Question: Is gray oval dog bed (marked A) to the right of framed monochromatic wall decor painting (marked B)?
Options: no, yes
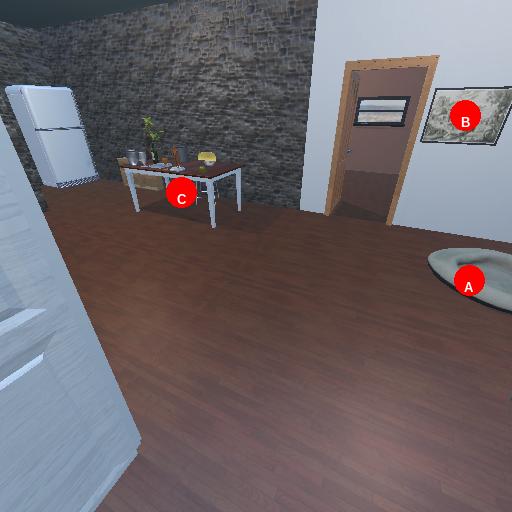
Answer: no